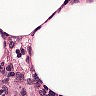
Metastatic tissue present: no